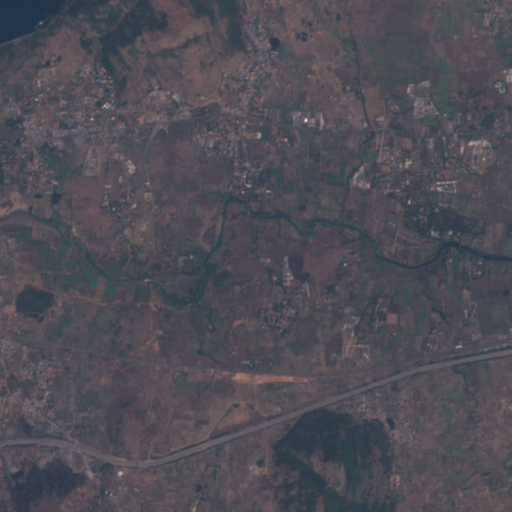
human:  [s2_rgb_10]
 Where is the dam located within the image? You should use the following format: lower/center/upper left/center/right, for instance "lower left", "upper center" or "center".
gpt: The dam is located in the upper left of the image.
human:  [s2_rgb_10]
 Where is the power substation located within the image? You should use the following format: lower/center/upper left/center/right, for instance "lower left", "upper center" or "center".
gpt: The power substation is located in the upper left of the image.
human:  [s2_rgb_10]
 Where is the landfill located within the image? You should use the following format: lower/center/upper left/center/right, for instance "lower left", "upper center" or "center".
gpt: There is no landfill in the image.